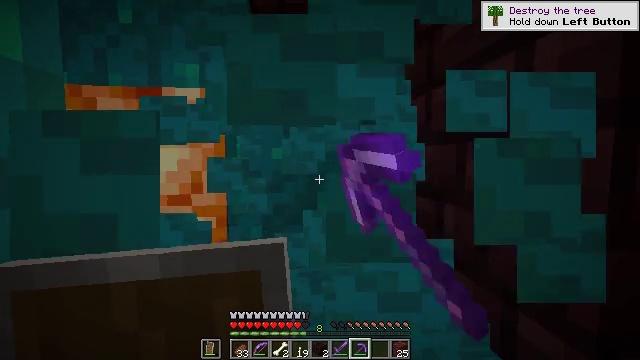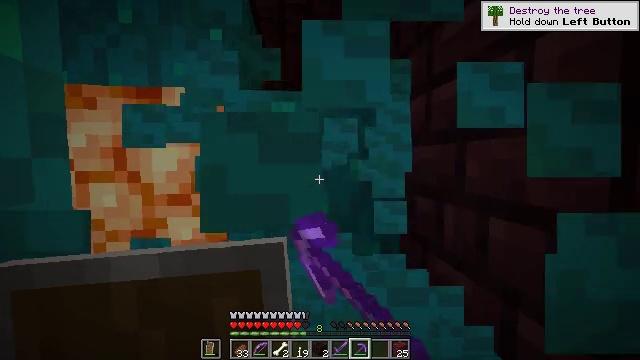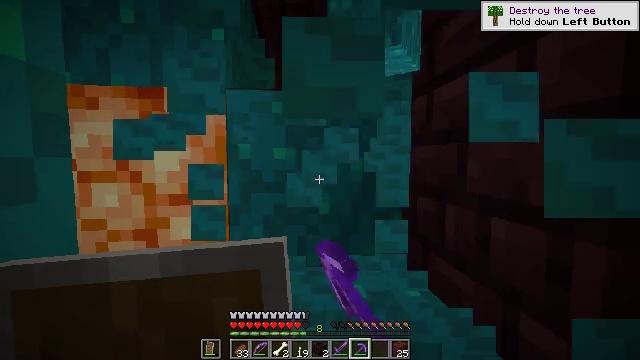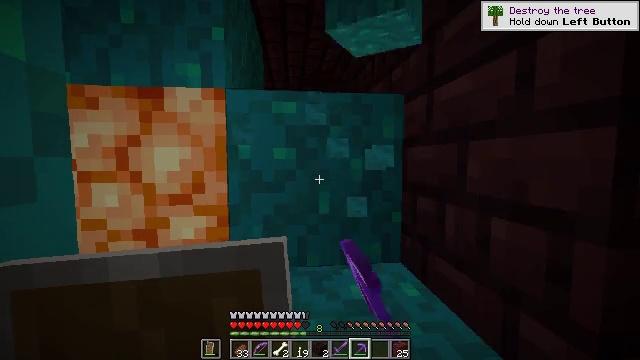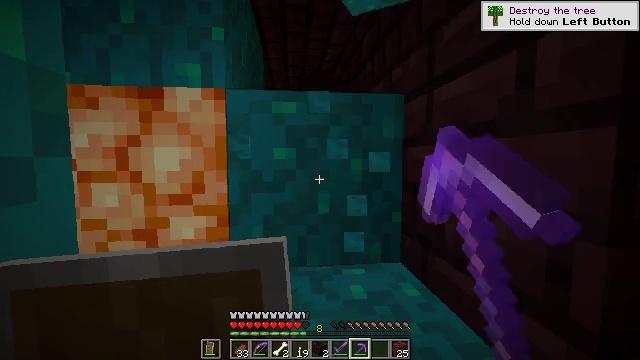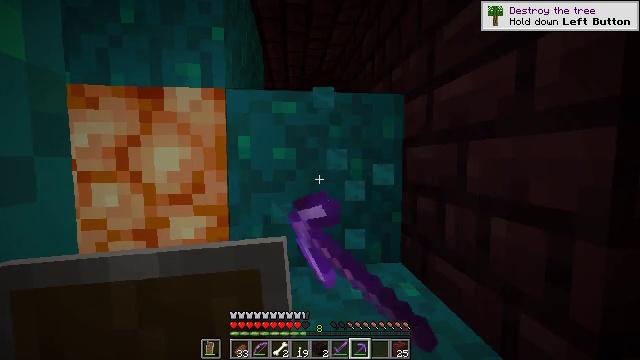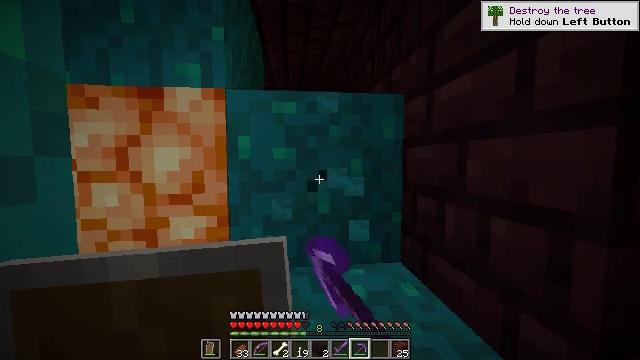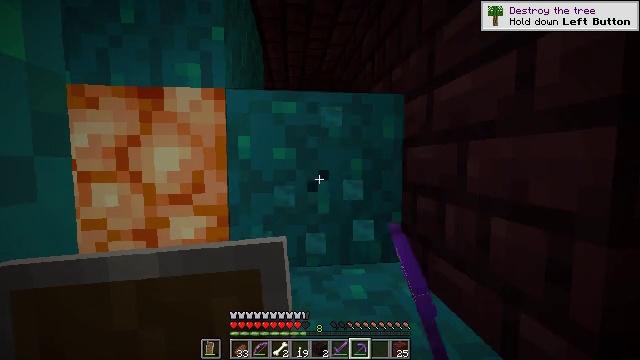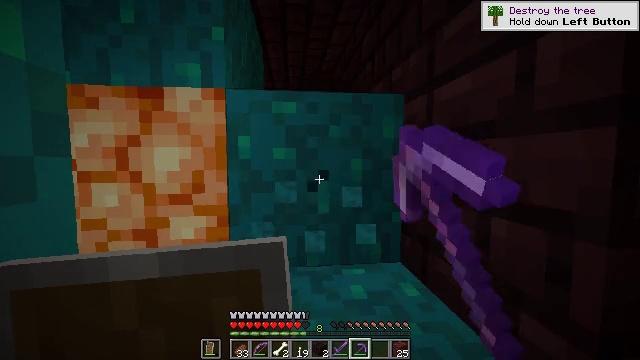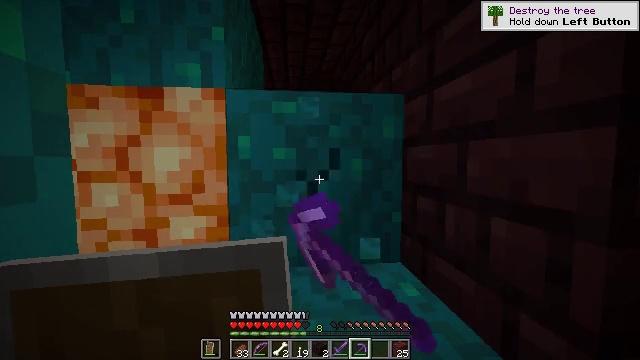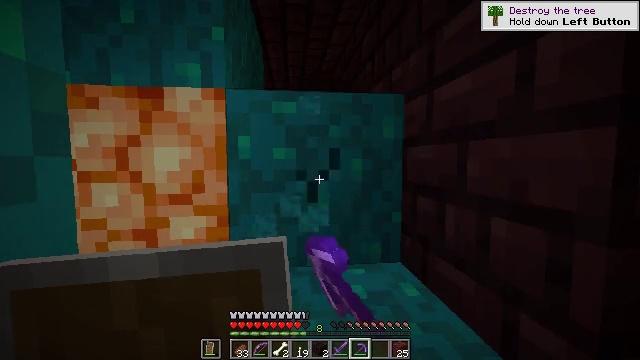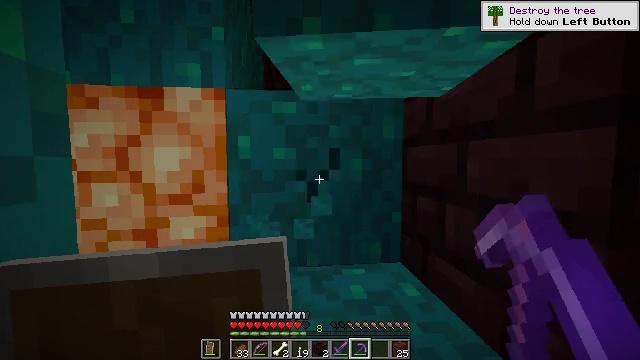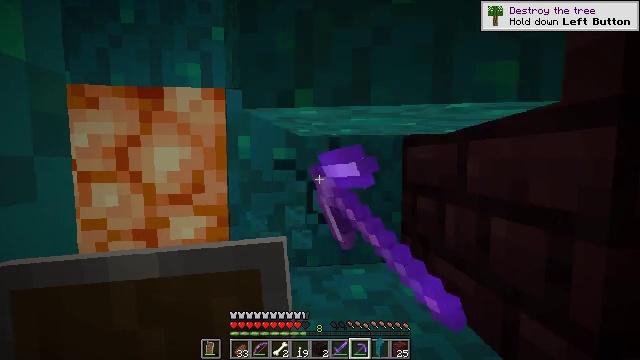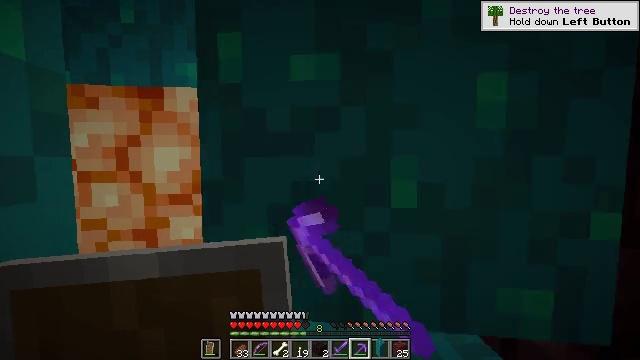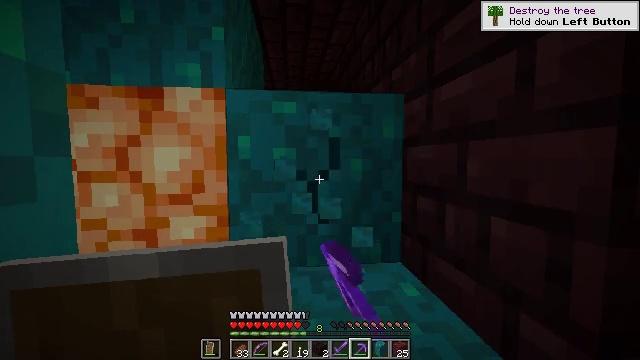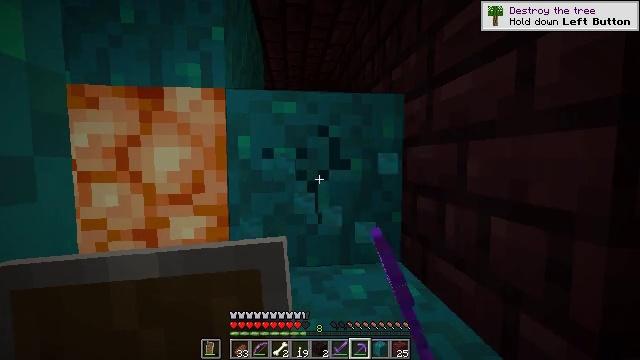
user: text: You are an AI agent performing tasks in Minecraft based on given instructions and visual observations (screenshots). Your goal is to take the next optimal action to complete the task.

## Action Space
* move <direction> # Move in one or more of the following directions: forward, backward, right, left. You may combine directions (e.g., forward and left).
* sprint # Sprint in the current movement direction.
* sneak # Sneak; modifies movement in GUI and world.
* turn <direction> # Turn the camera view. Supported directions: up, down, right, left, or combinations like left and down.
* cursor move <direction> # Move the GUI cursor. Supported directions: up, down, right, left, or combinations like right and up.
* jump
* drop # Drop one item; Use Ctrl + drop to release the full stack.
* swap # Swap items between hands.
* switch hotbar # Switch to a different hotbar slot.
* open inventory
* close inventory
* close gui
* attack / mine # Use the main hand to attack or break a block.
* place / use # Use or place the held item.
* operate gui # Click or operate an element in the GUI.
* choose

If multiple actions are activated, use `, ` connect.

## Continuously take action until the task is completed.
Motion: motion action
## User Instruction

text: Gather warped wart block from the Nether.
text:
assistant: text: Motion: attack / mine
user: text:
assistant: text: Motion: attack / mine
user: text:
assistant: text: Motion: attack / mine
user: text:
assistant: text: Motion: attack / mine
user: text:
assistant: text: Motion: attack / mine
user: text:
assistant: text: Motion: attack / mine
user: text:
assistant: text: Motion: attack / mine
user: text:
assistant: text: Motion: attack / mine
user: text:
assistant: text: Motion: attack / mine
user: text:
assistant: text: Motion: attack / mine
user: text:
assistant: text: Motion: attack / mine
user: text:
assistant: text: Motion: attack / mine
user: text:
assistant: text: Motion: attack / mine
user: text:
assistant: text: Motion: attack / mine
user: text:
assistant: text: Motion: attack / mine
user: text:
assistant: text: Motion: attack / mine
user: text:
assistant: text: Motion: attack / mine
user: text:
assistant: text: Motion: attack / mine
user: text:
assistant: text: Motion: attack / mine
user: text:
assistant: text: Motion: attack / mine
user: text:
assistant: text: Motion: attack / mine
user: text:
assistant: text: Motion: attack / mine
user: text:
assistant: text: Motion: attack / mine
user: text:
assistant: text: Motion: attack / mine
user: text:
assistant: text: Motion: attack / mine
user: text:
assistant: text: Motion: attack / mine
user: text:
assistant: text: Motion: attack / mine
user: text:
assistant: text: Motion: attack / mine
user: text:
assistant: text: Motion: attack / mine
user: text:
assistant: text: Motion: attack / mine